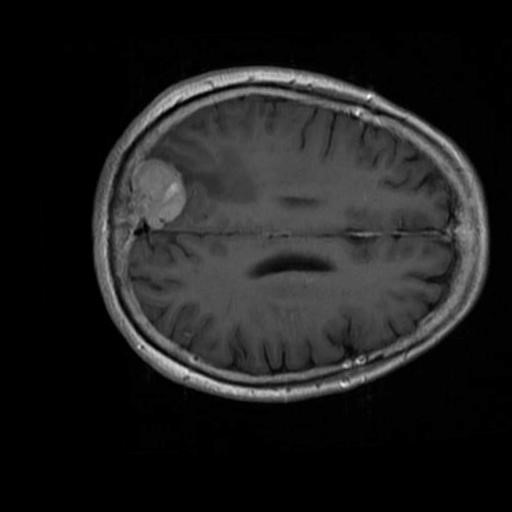
Label: brain_menin